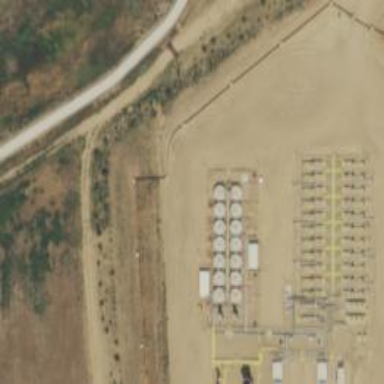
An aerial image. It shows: Storage tank that is man-made.